Question: I need to count how many times a boolean column have changed to NO for each agent. Or how many times transitioned from YES to NO for each agent (whatever is easier)
Example:

Expected result:
agent_A, 2
agent_B, 0
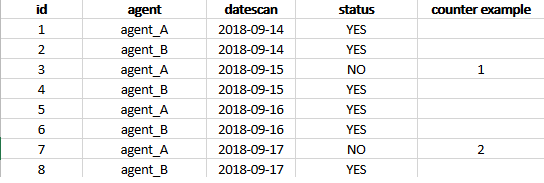
Answer: Basically, you need the previous value and cumulative sum. SQLite doesn't support window functions, so these are tricky.
'''
select t.*,
(select t2.status
from t t2
where t2.agent = t.agent and t2.datescan < t.datescan
order by t2.datescan desc
limit 1
) as prev_status
from t;
'''
Next, you need to identify the changes and a cumulative sum of them:
'''
with tt as (
select t.*,
(select t2.status
from t t2
where t2.agent = t.agent and t2.datescan < t.datescan
order by t2.datescan desc
limit 1
) as prev_status
from t
)
select tt.*,
(select count(*)
from tt tt2
where tt2.agent = tt.agent and tt2.datescan < t.datescan and
tt2.status = 'NO' and tt2.prev_status = 'YES'
) as counter
from tt;
'''